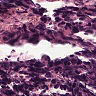
Metastatic tissue present: no